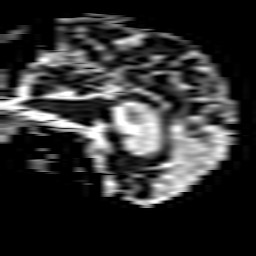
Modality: ADC
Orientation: sagittal
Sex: female
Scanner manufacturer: philips
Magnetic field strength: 3 T
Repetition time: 4.483 s
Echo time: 0.06119 s